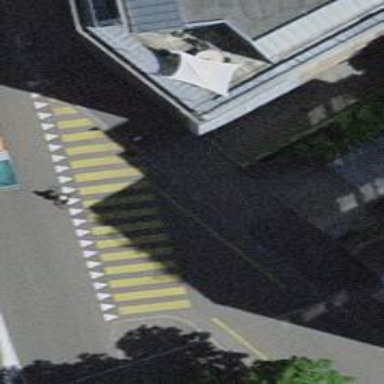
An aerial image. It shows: Uncontrolled zebra crossing on the road.